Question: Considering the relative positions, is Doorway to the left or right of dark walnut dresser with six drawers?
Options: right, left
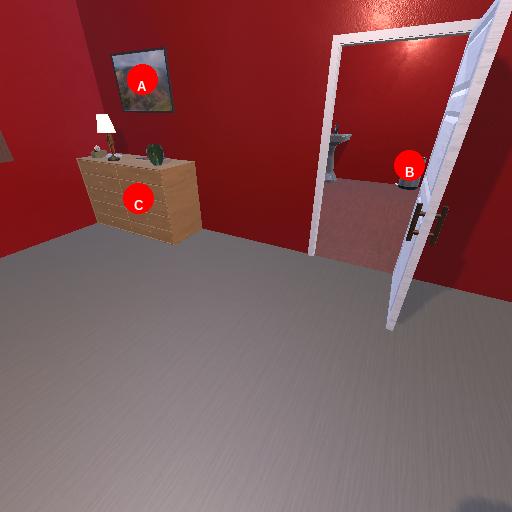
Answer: right